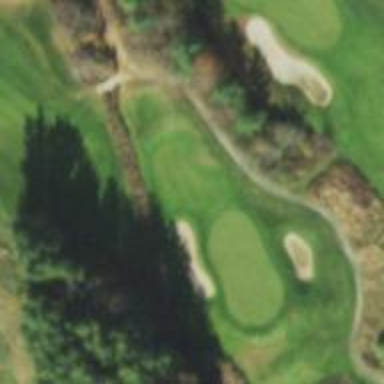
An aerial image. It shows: Rough area in golf course.